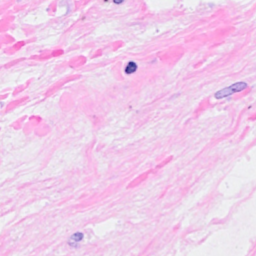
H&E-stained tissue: Breast